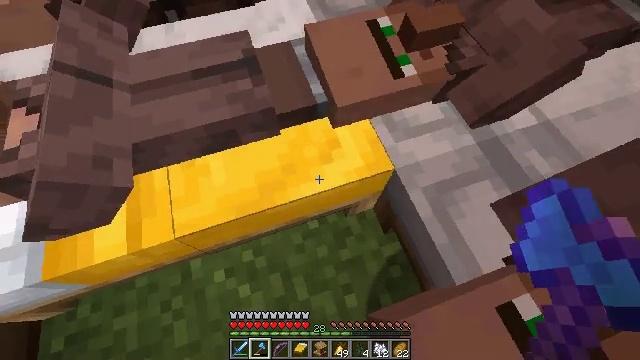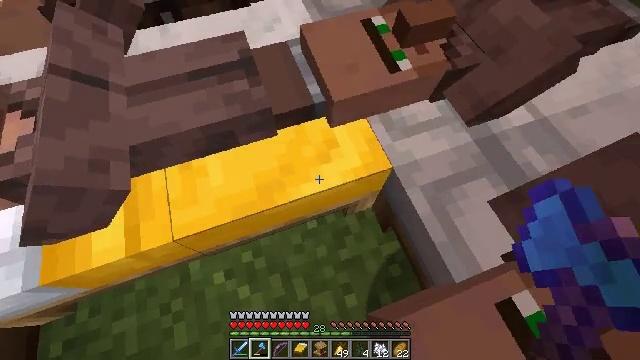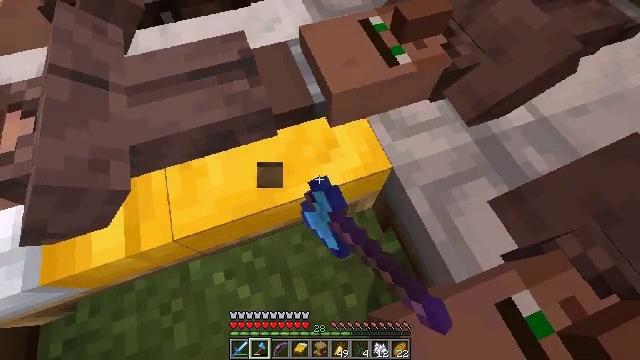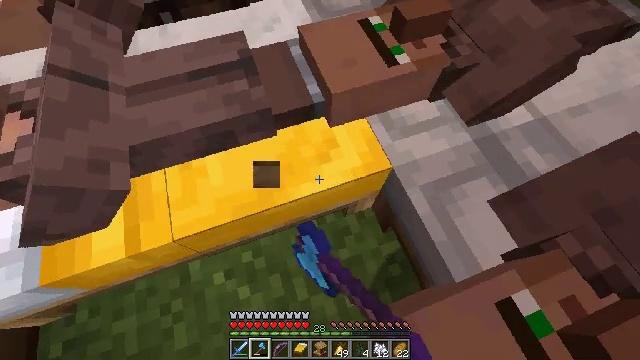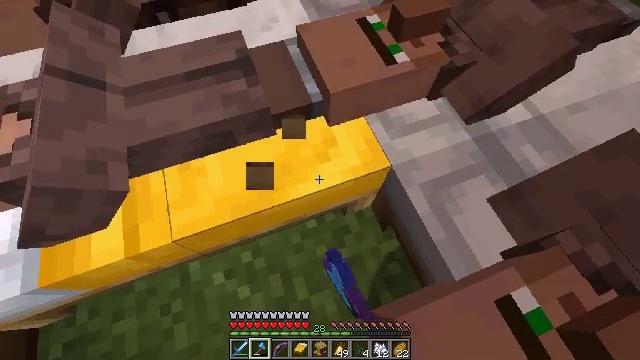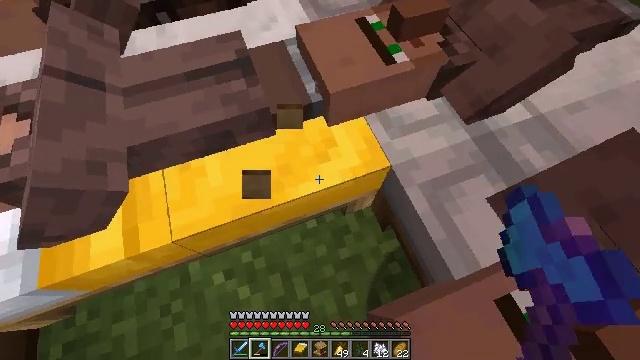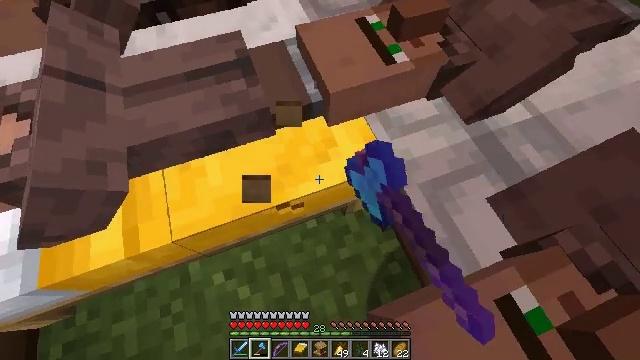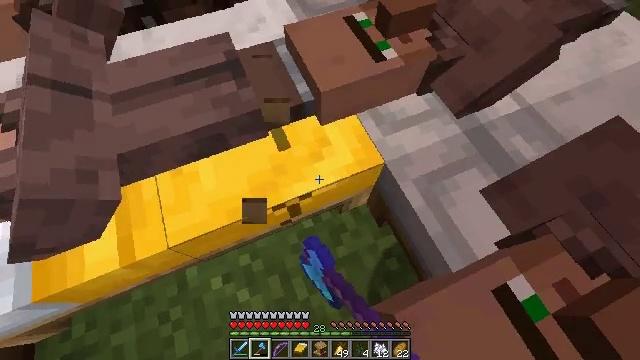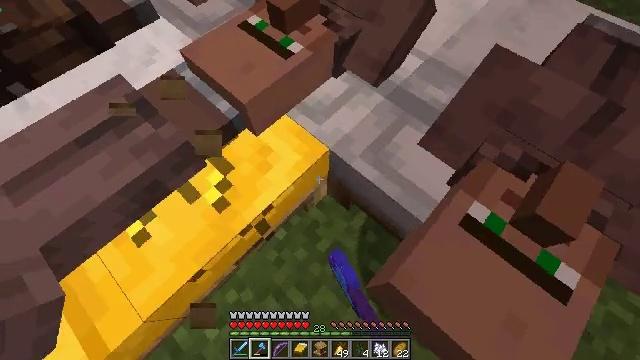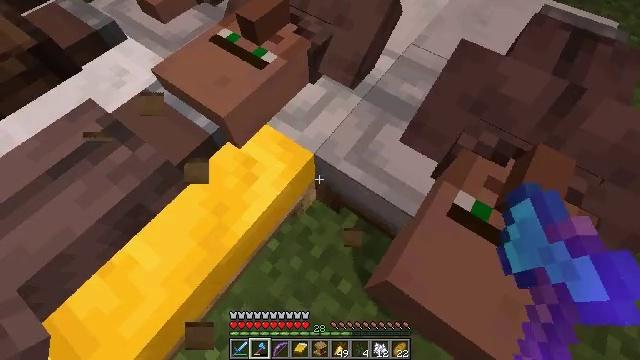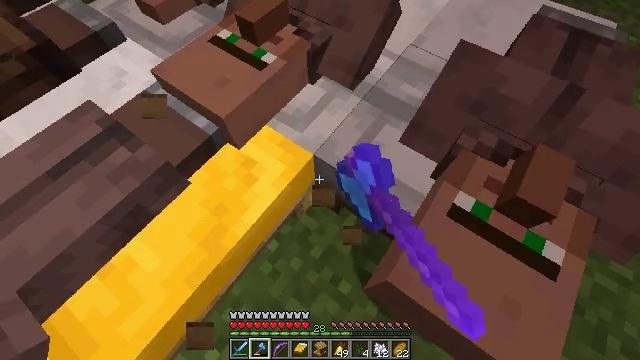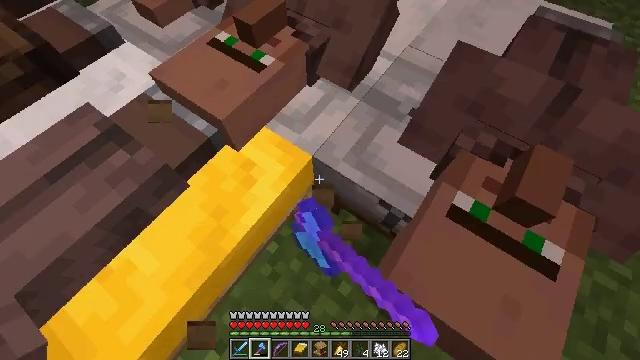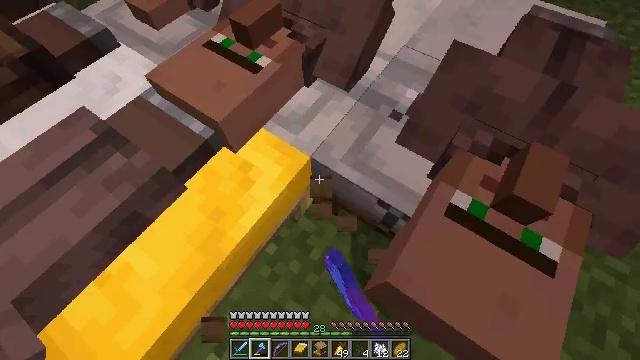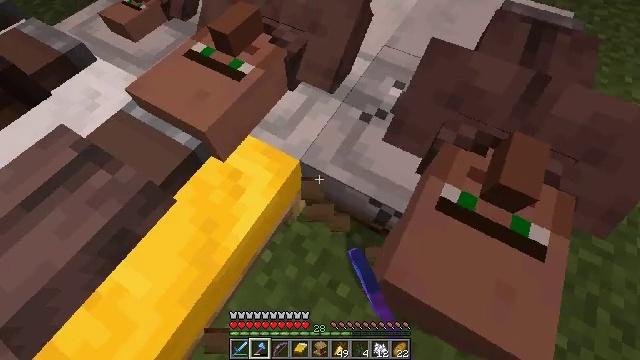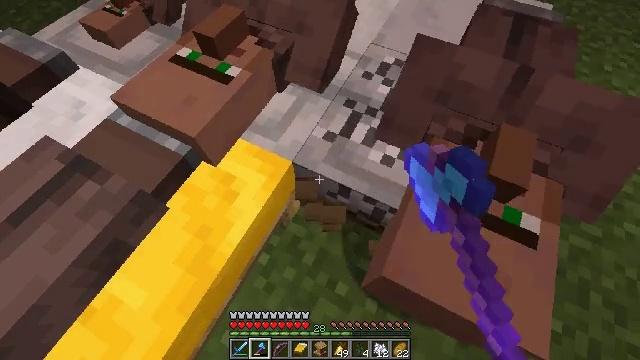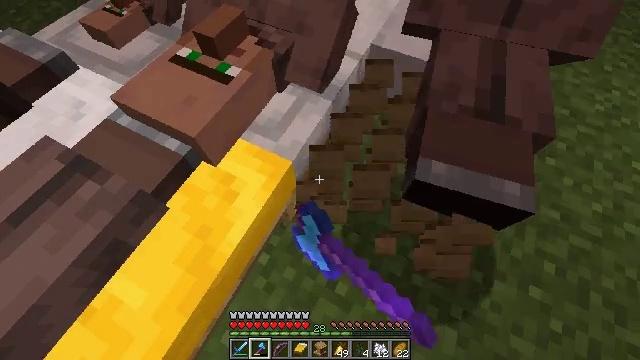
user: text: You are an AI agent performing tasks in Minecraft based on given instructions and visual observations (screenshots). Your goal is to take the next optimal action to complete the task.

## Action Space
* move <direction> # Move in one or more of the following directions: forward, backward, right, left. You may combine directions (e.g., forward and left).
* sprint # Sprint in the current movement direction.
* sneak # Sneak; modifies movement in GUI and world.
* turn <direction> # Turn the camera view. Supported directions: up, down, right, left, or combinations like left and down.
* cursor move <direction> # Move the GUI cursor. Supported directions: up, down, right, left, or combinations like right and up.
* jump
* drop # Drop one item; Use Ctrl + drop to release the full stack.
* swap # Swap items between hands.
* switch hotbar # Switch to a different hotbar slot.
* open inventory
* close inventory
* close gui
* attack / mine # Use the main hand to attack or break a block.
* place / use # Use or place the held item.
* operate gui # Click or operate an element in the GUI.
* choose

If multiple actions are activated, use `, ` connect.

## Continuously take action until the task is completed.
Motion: motion action
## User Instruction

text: Attack the white bed to collect it.
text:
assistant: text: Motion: attack / mine
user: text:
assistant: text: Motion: attack / mine
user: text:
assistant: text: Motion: attack / mine
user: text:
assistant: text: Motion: attack / mine
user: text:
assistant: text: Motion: attack / mine
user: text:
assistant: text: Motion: attack / mine
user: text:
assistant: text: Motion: turn right, attack / mine
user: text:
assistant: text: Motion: turn right, attack / mine
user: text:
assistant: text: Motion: turn right and up, attack / mine
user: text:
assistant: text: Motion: attack / mine
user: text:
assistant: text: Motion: attack / mine
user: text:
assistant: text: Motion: attack / mine
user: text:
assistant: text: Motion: turn right, attack / mine
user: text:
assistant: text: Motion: turn right, attack / mine
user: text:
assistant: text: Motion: attack / mine
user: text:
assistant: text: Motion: attack / mine
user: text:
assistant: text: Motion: attack / mine
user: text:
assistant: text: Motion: attack / mine
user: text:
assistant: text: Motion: attack / mine
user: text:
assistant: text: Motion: turn left and up, attack / mine
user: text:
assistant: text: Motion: turn left and up, attack / mine
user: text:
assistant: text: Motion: attack / mine
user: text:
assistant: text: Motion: attack / mine
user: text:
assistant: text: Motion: turn up, attack / mine
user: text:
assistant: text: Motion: attack / mine
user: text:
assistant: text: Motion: attack / mine
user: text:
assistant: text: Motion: attack / mine
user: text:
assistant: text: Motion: attack / mine
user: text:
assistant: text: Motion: attack / mine
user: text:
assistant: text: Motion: attack / mine